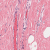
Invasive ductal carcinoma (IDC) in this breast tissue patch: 0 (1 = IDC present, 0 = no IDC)